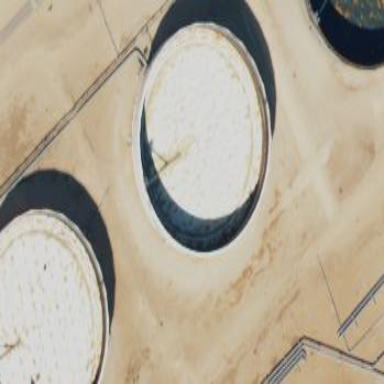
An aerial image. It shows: Storage tank with man-made structure.